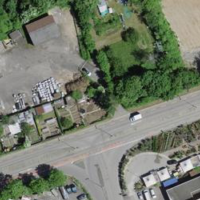
EUNIS habitat code: 55
Species observed at this site:
Veronica chamaedrys